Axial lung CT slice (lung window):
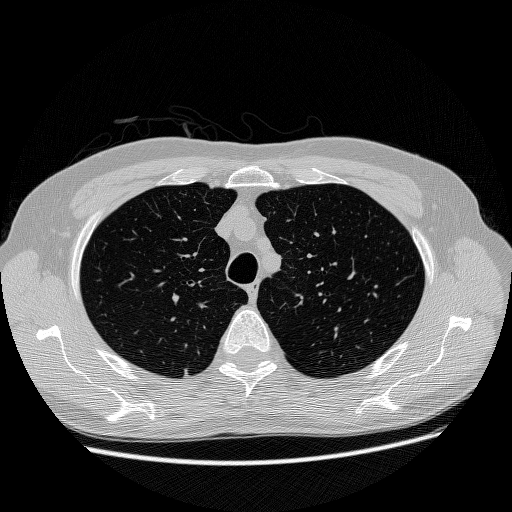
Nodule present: no